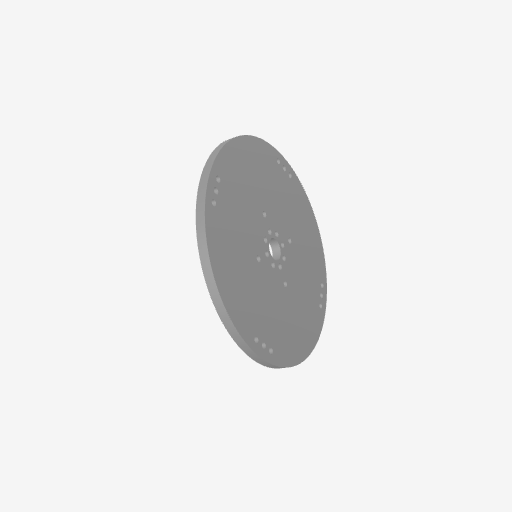
Part: HubMountDisc144OD